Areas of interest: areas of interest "China Wuhan Talent Market"
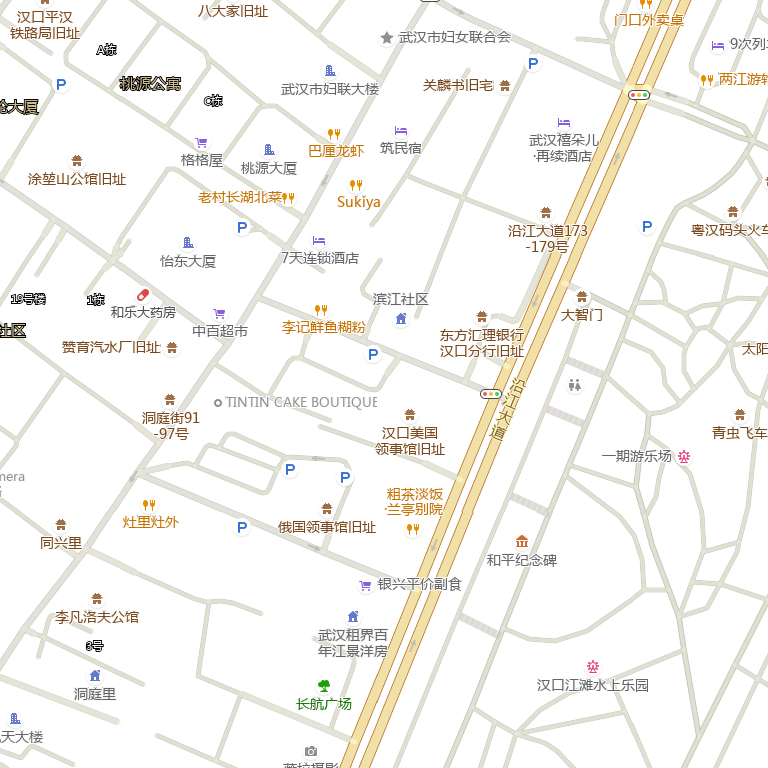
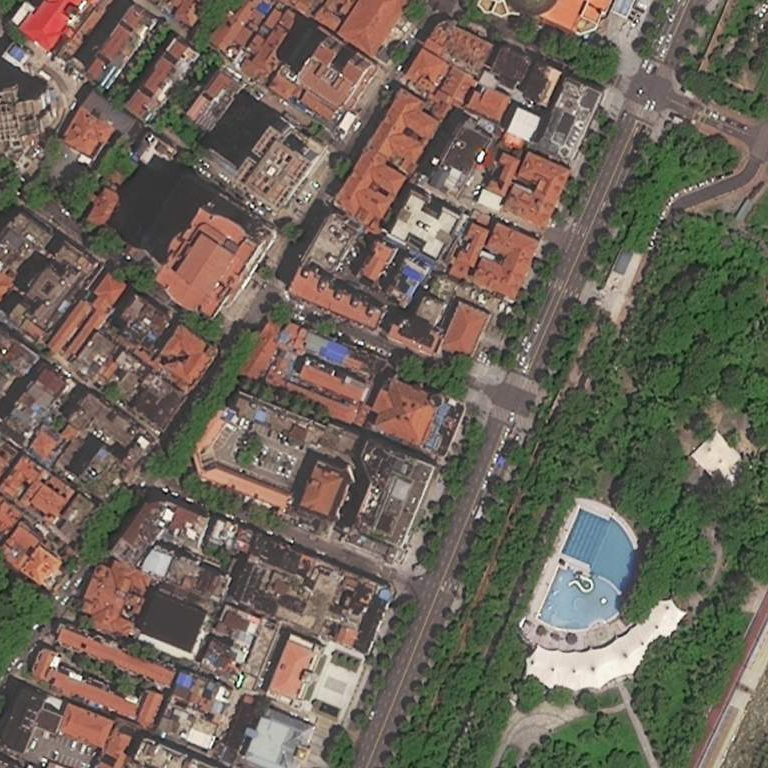